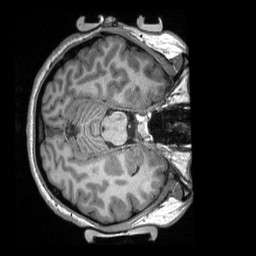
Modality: T1w
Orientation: axial
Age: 20
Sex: female
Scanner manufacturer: siemens
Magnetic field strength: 3 T
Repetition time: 2.3 s
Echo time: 0.00308 s